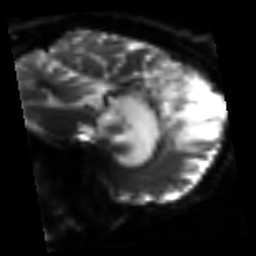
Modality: sbref
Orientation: sagittal
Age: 49
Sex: male
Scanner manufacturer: siemens
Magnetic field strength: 3 T
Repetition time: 3.2 s
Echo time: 0.081 s